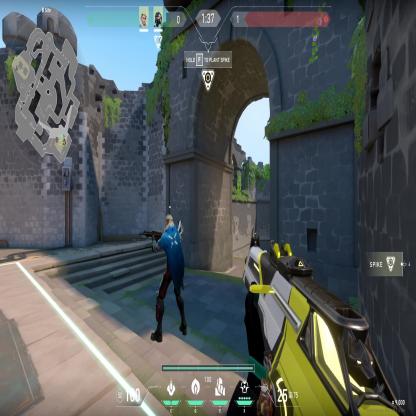
Label: teammate